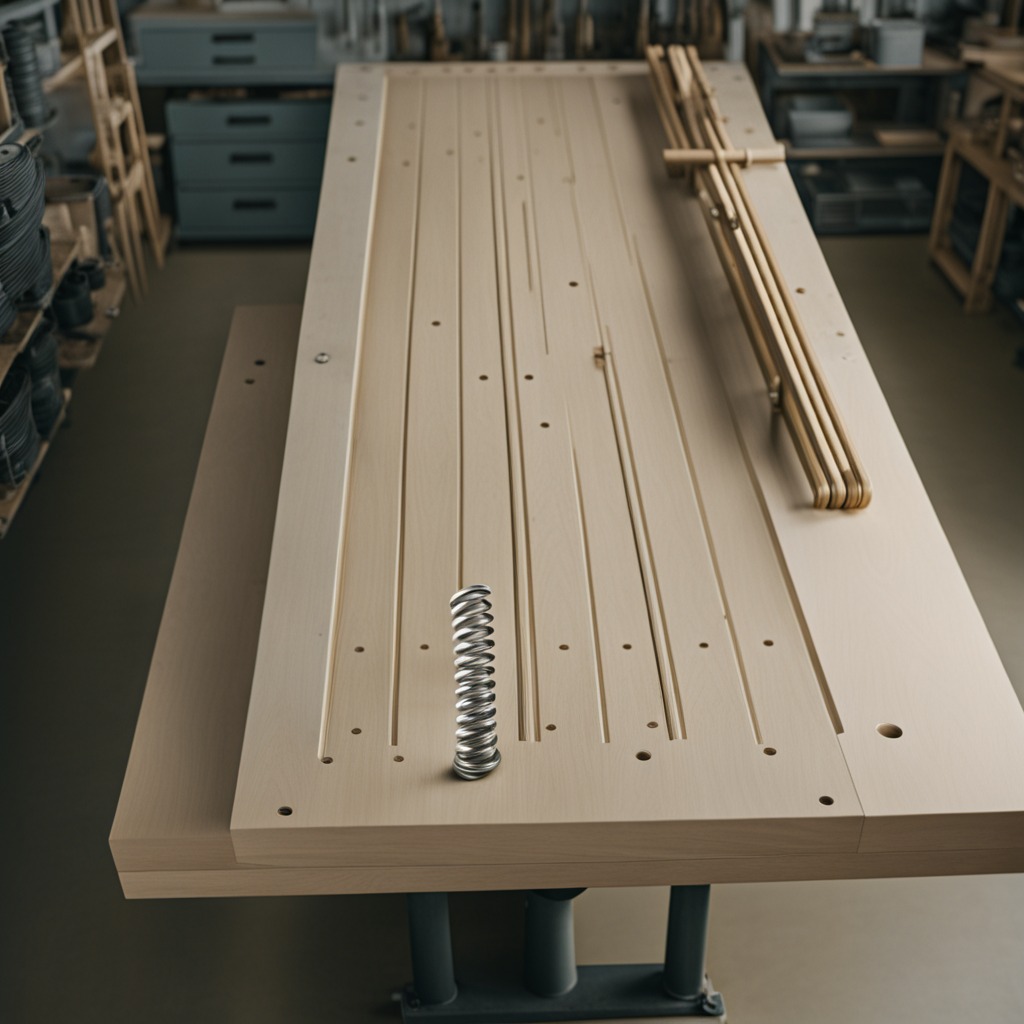
A coiled metal spring is lying on the workbench inside a coastal fishing gear workshop.